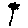
Label: flower